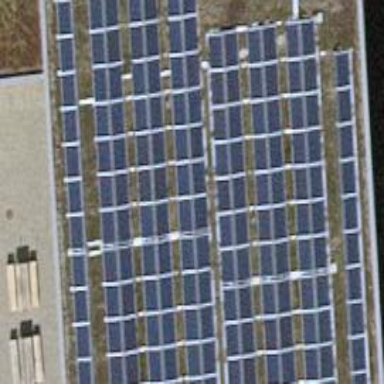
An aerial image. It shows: Solar power generator using photovoltaic panels.